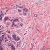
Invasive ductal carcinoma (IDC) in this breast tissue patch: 0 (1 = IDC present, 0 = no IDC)